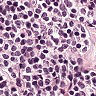
Metastatic tissue present: no